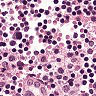
Metastatic tissue present: no